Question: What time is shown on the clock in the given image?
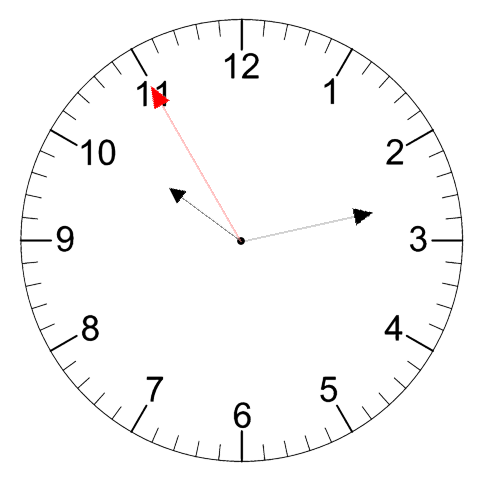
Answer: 10:12:55